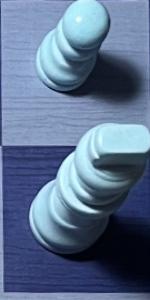
Label: King_White